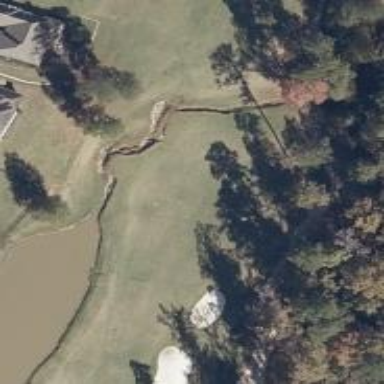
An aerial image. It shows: Water hazard in golf course. The hazard is natural water feature.